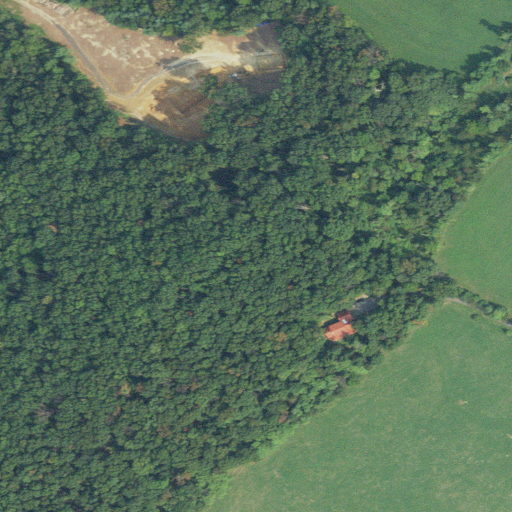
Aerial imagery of mountain in Virginia named Gibson Hill containing deciduous forest, pasture, grassland, evergreen forest, and open development